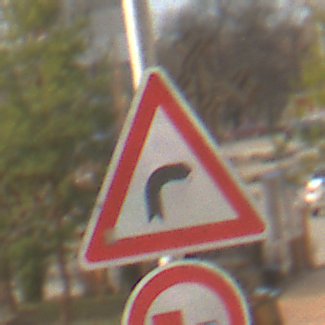
Verkehrszeichen: KurveRechts
Zusatzzeichen unten: UeberholverbotKraftfahrzeuge
Umgebung: Outdoor, Urban
Tageszeit: MorningAfternoon
Wetter: PartlyCloudy
Licht: Natural
Jahreszeit: NotSpecified
Kontrast: HighContrast